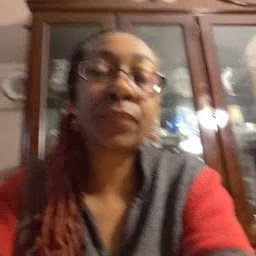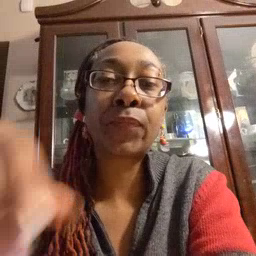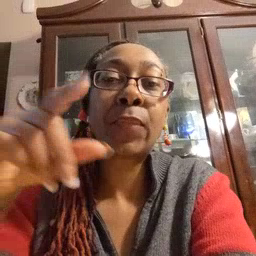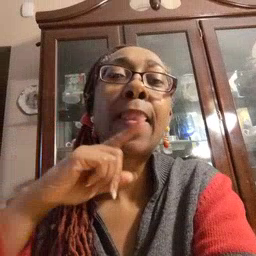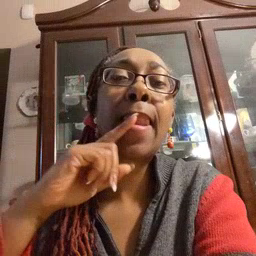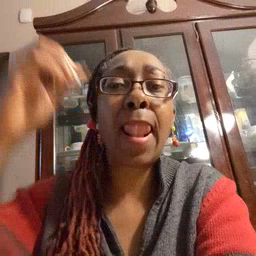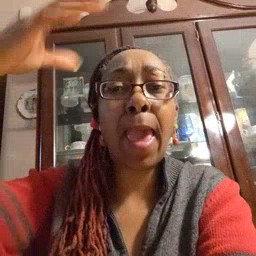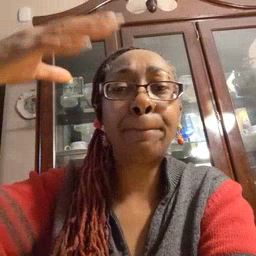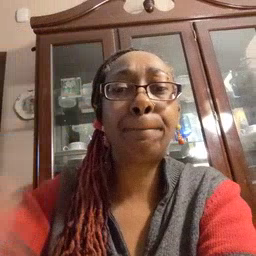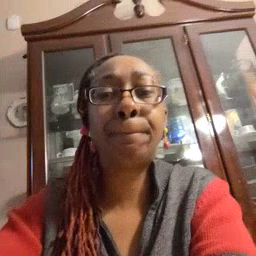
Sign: lamp